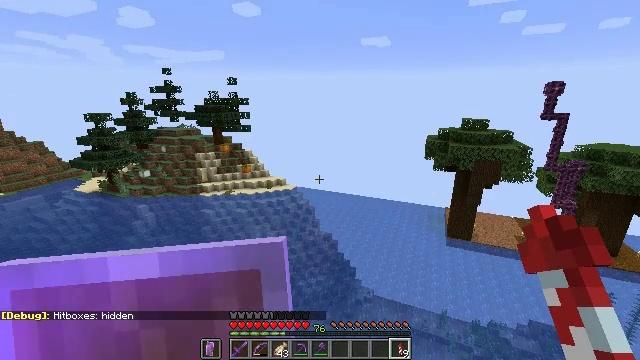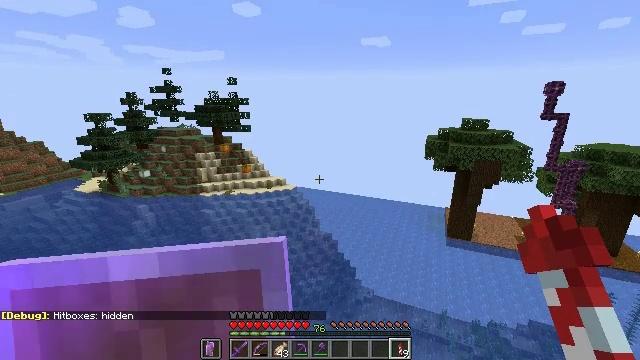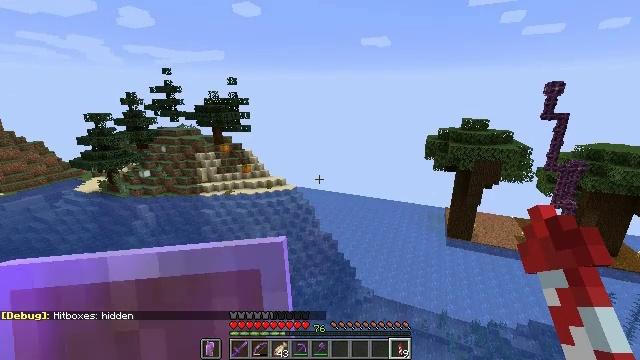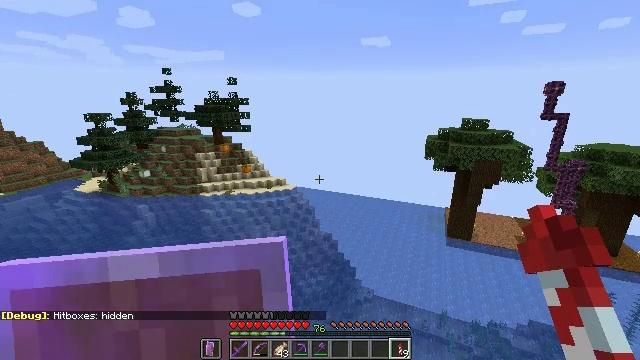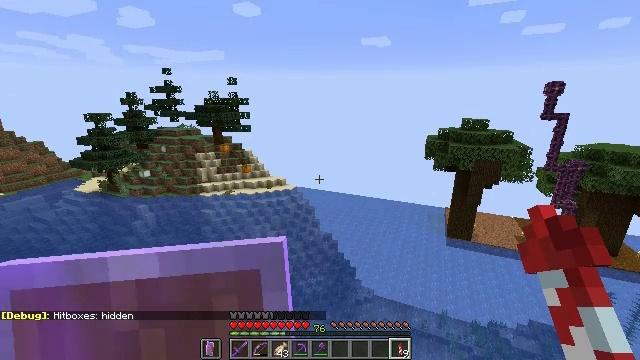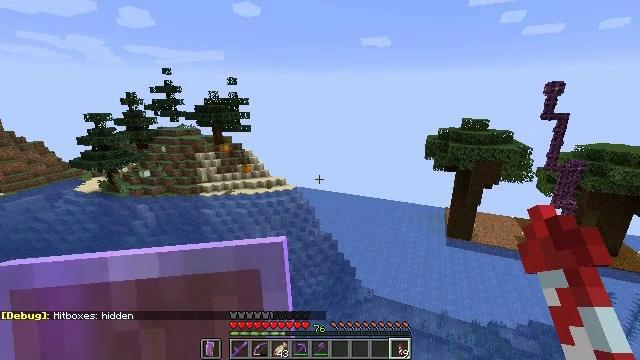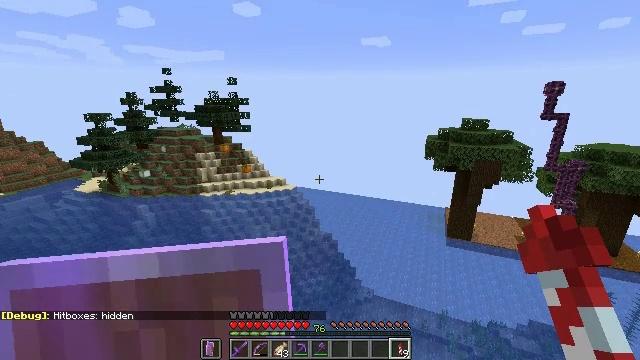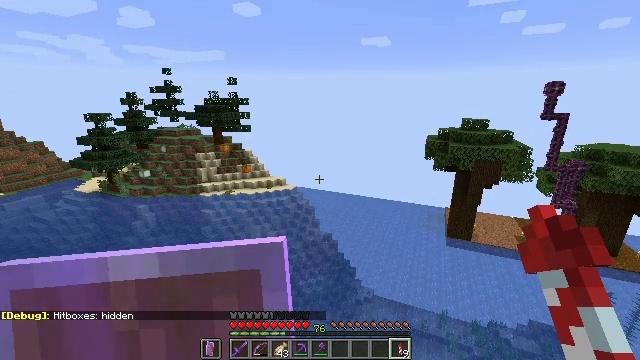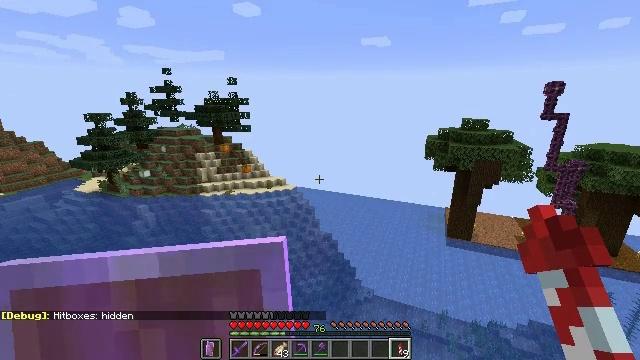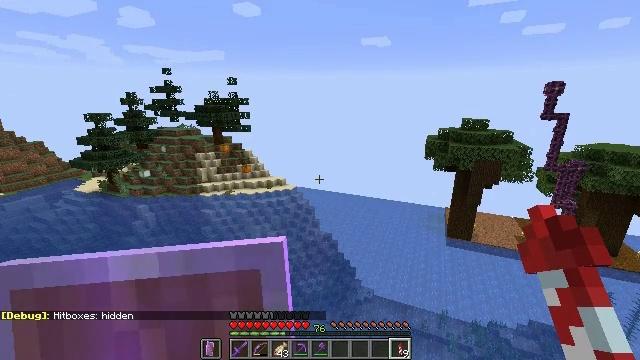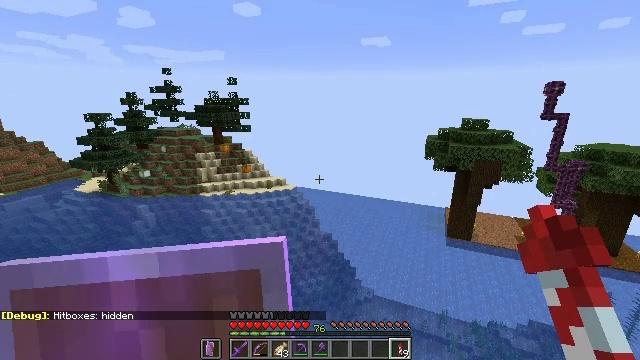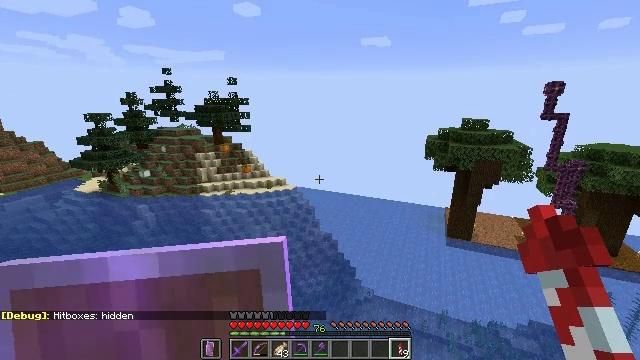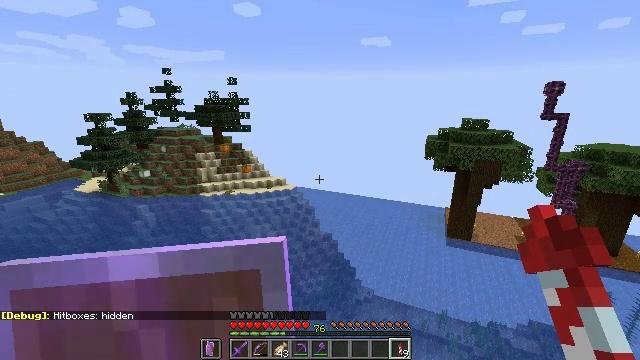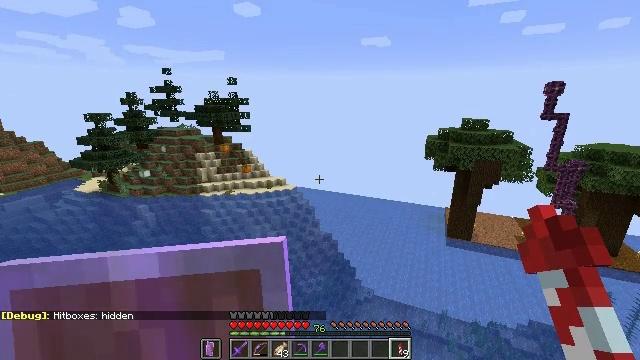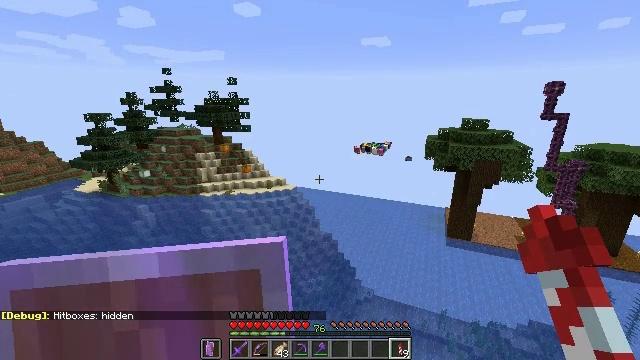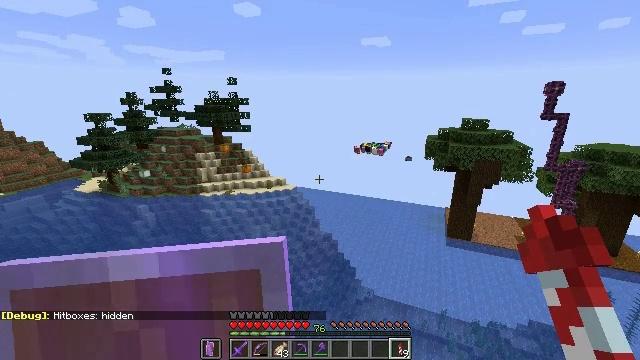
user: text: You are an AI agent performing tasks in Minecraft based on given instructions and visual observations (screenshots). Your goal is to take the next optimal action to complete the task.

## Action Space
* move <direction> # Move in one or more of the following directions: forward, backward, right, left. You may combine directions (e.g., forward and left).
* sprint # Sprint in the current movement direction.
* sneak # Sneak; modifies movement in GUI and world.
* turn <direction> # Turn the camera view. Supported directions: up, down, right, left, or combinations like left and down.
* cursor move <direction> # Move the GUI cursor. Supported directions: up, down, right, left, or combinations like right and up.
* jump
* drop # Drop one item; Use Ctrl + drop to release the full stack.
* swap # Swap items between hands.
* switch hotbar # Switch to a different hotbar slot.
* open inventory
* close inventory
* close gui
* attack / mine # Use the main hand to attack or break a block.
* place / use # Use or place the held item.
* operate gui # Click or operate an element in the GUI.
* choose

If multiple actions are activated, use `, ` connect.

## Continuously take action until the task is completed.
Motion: motion action
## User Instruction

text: Attack the jungle leaves to remove it.
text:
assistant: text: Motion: no_op
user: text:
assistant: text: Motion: no_op
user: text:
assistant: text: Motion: no_op
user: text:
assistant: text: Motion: no_op
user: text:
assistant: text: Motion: no_op
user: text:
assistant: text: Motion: no_op
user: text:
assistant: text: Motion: no_op
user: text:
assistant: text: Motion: no_op
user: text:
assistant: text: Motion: no_op
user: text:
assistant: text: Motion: no_op
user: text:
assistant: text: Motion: no_op
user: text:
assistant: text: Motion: no_op
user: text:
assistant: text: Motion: no_op
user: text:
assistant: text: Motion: no_op
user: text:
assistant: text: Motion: no_op
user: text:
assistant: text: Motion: no_op
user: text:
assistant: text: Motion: no_op
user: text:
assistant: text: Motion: no_op
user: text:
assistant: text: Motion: no_op
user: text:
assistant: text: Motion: no_op
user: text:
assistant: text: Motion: no_op
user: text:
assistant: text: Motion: no_op
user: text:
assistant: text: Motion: no_op
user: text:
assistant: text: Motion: no_op
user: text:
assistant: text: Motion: no_op
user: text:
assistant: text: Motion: no_op
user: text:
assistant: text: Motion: no_op
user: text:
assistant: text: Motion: no_op
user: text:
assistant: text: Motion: no_op
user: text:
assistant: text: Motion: turn right